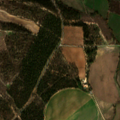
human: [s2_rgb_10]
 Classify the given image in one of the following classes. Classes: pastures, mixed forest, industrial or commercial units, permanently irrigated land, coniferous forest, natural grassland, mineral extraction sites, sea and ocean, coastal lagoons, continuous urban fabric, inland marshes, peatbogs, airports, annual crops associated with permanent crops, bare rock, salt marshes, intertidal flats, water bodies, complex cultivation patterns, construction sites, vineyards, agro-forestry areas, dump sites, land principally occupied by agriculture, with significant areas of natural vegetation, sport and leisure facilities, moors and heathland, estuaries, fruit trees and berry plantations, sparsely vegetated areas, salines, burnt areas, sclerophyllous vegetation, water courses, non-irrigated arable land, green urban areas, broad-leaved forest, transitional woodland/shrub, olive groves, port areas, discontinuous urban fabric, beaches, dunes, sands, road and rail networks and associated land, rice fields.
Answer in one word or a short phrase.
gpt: permanently irrigated land, broad-leaved forest, coniferous forest, transitional woodland/shrub